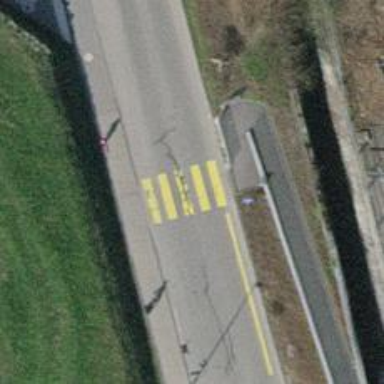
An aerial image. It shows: Uncontrolled road crossing.